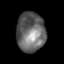
Tissue: skin
Cell type: Epithelial cells
Senescence score: 0.276
Nuclear area (px): 1110
Mean DAPI intensity: 103.765